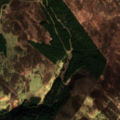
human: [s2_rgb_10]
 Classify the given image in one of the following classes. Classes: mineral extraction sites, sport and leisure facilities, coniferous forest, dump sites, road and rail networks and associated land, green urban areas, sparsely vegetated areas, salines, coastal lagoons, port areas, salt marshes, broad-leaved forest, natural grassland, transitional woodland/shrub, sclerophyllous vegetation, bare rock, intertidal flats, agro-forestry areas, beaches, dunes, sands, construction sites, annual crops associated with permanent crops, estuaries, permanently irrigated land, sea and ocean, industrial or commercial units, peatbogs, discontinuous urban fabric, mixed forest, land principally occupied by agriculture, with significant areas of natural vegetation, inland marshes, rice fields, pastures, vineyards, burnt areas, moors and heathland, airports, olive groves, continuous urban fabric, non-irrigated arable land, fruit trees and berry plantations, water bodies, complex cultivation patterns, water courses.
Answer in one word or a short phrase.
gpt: coniferous forest, moors and heathland